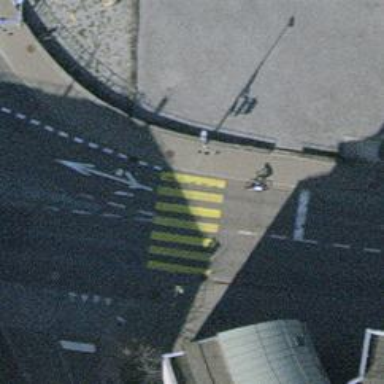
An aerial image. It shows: Asphalt sidewalk.